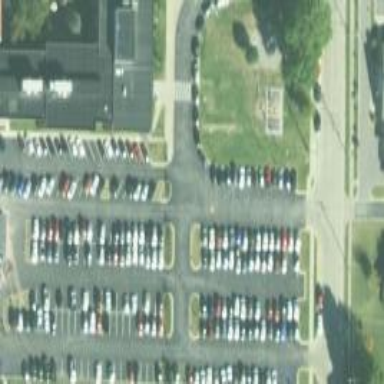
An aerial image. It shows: Parking area with surface.